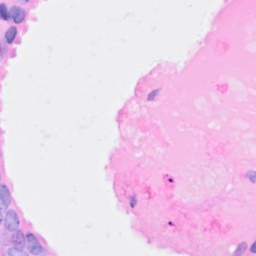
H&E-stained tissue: Breast